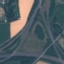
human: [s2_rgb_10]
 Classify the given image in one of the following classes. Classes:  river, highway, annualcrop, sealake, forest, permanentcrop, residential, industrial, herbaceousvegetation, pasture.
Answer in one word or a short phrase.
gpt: Highway